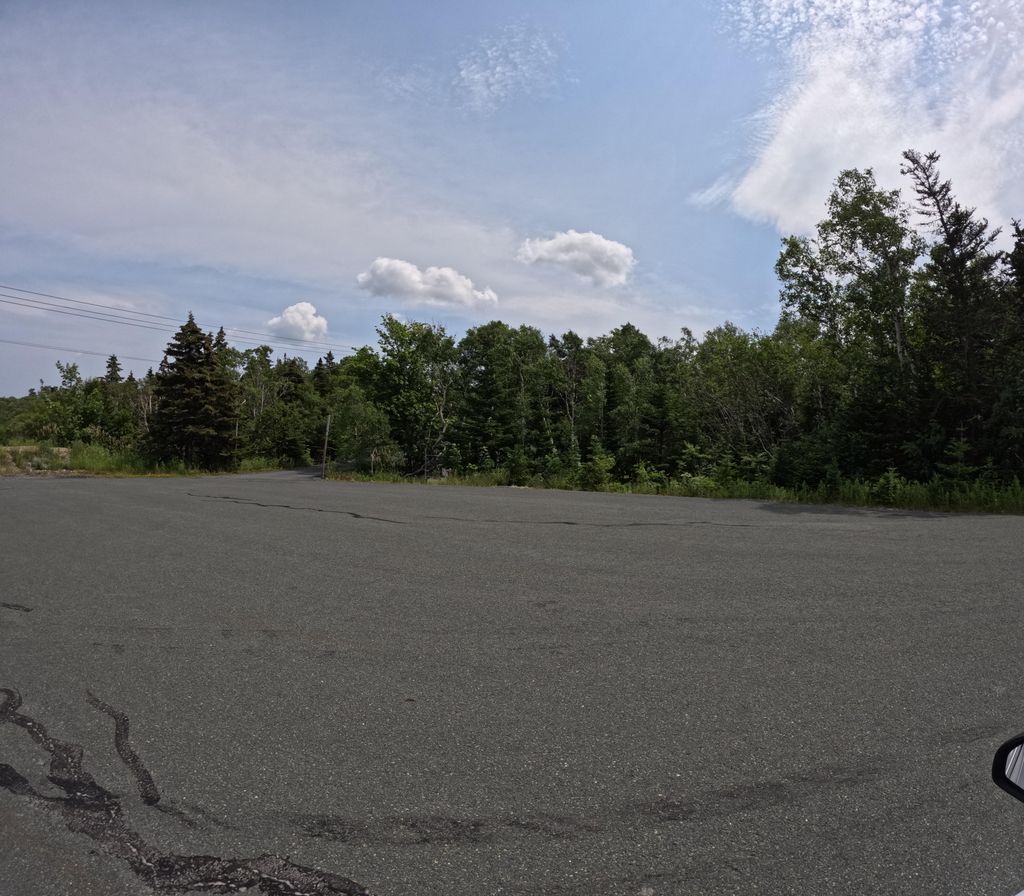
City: st_johns